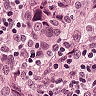
Metastatic tissue present: yes